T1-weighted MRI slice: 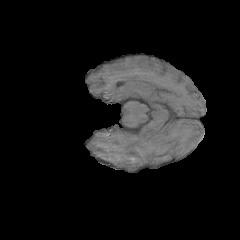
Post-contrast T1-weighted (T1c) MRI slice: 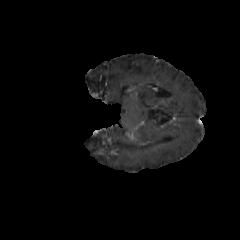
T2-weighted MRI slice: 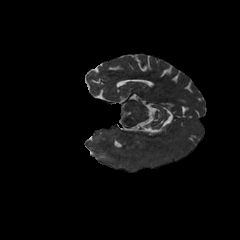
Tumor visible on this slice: no